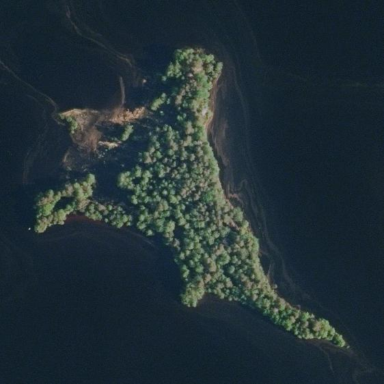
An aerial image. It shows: Island covered with forest.